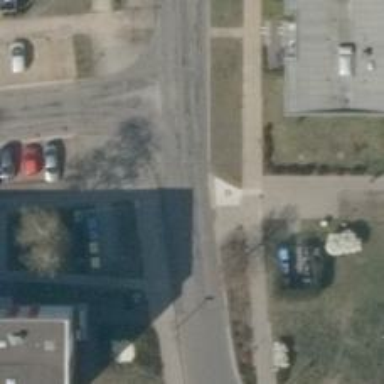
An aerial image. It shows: Residential road with asphalt surface and sidewalks on both sides.